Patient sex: M
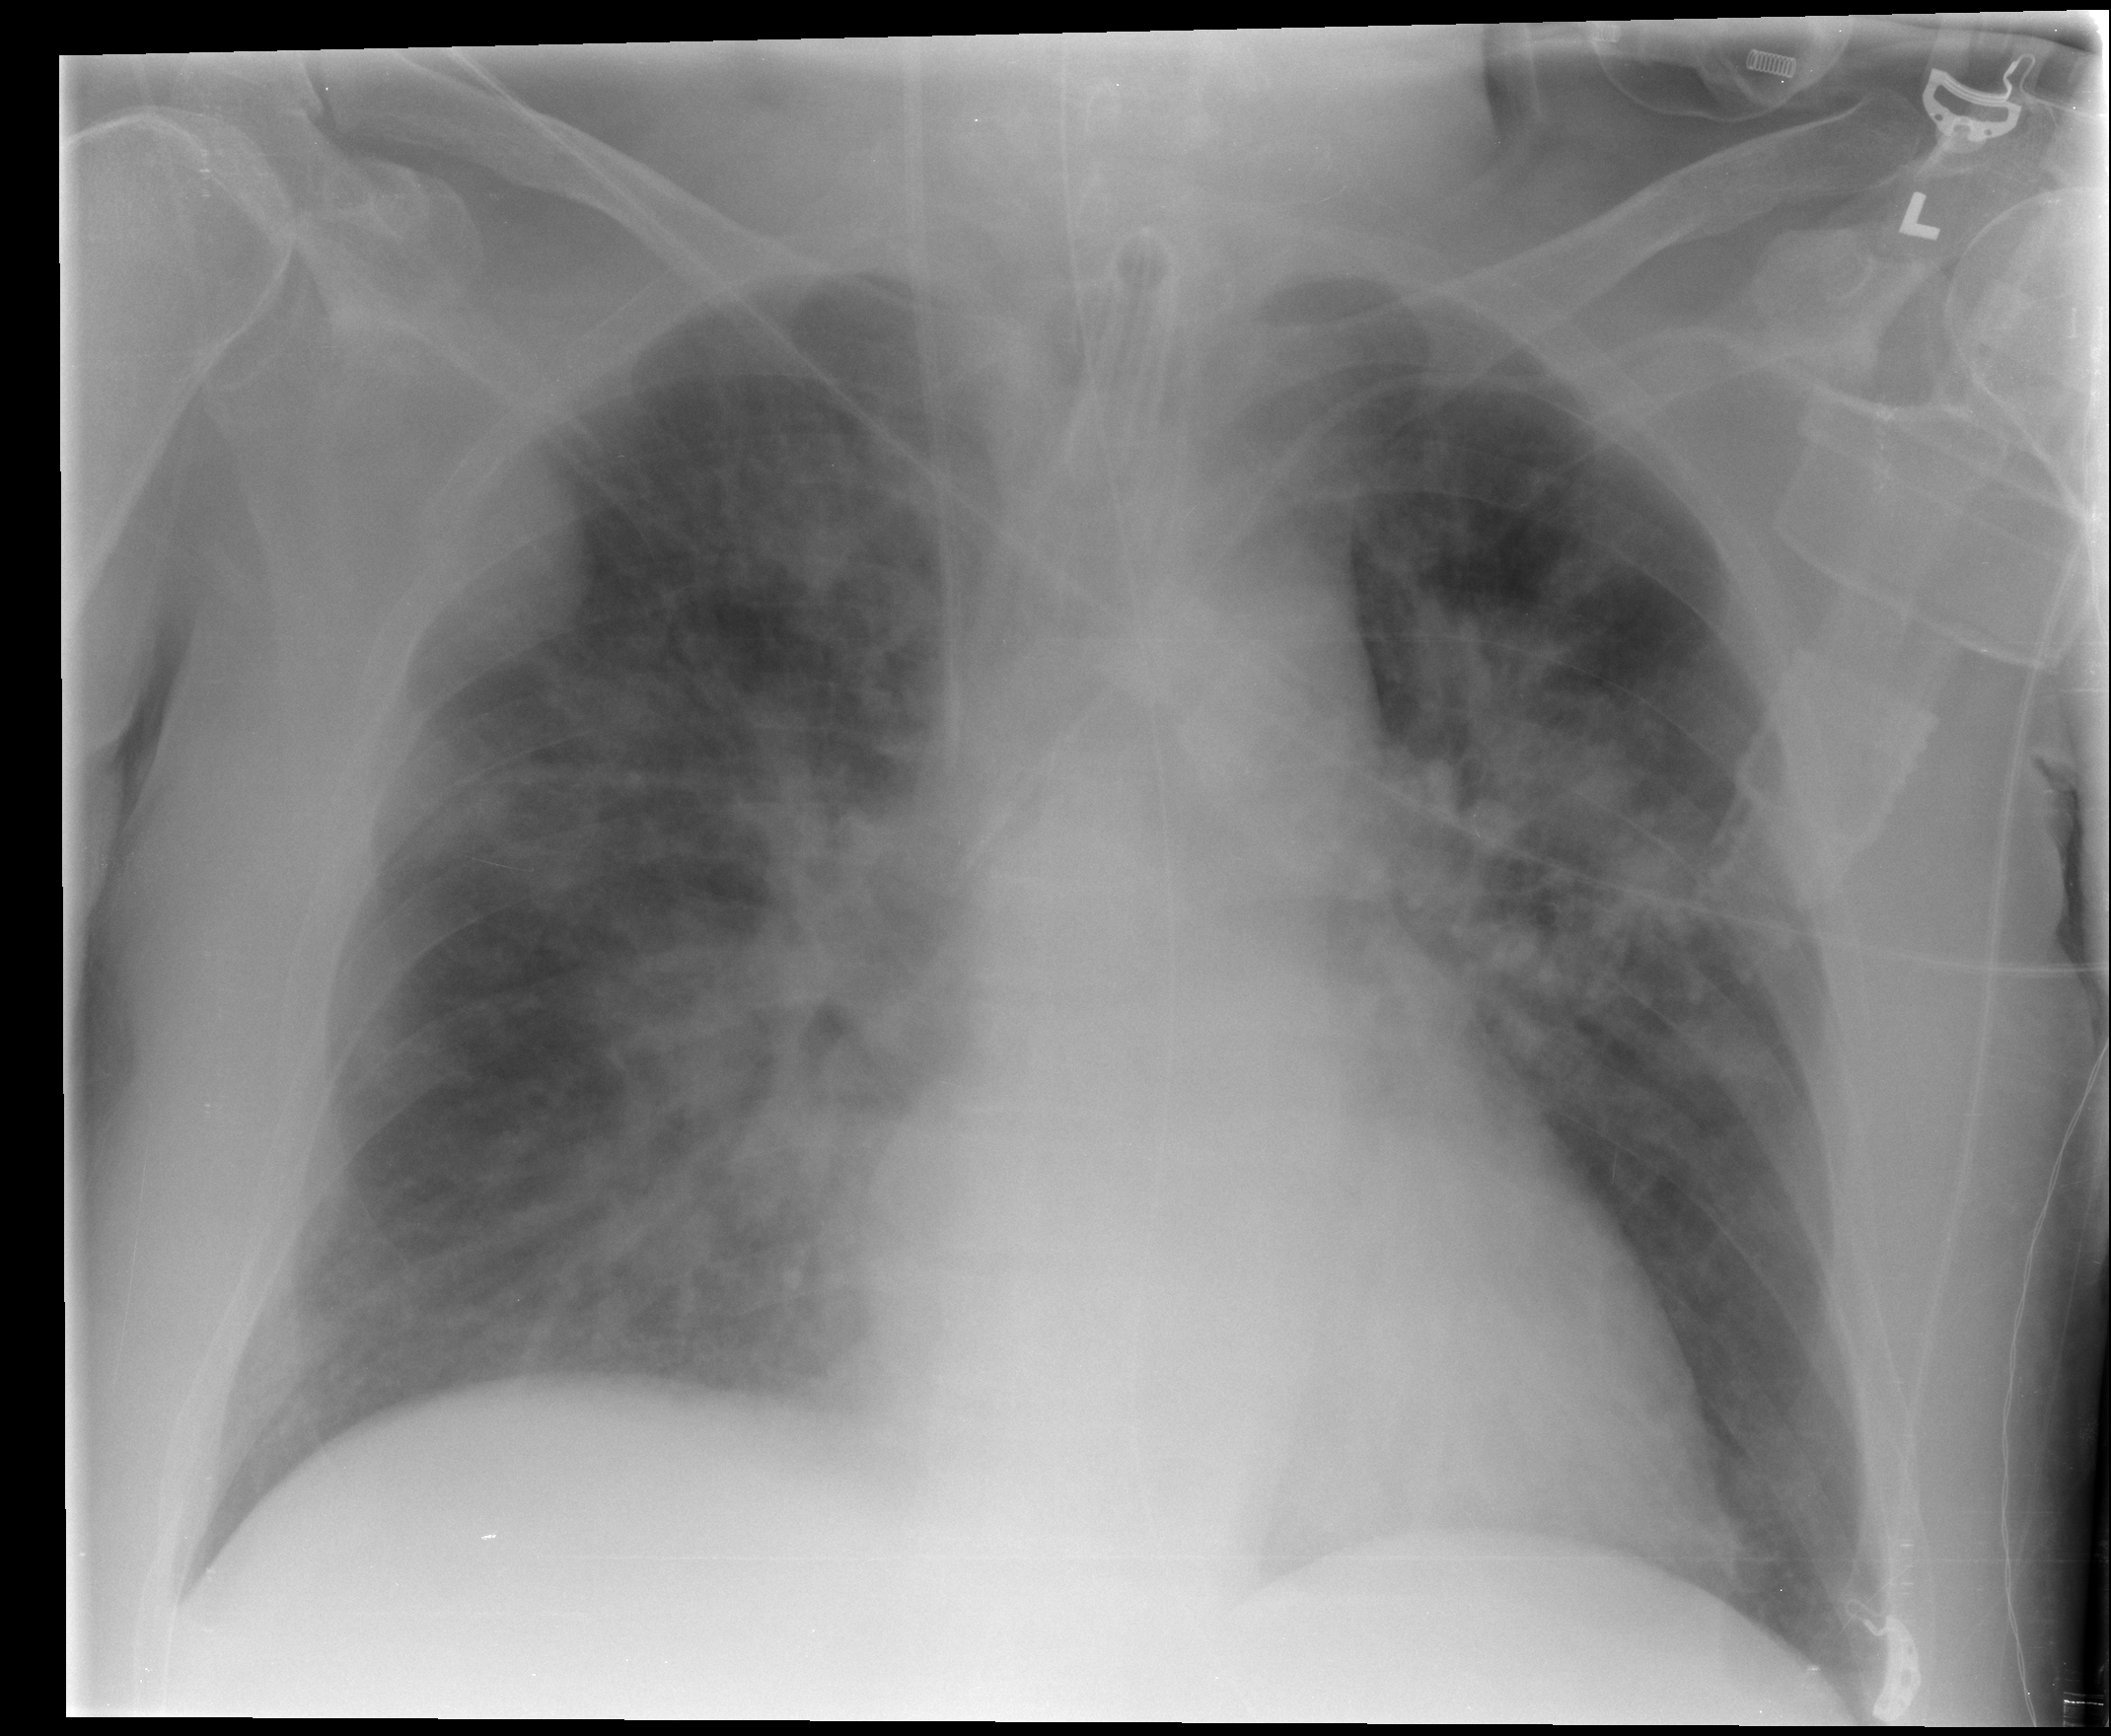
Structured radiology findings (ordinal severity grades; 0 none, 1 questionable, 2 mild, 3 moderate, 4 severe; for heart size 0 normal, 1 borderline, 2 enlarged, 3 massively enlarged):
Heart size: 1
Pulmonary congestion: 2
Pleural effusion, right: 2
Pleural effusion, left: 0
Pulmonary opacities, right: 3
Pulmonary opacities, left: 3
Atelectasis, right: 0
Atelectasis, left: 0